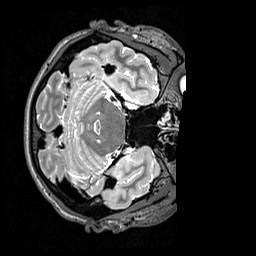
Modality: T2w
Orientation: axial
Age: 27
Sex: male
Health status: healthy
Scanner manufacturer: siemens
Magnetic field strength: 3 T
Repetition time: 3.2 s
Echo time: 0.568 s